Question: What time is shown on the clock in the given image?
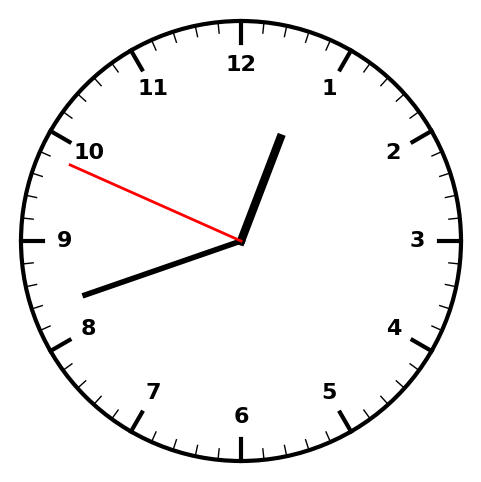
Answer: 12:41:49